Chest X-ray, PA view. Patient: 50 years old, sex M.
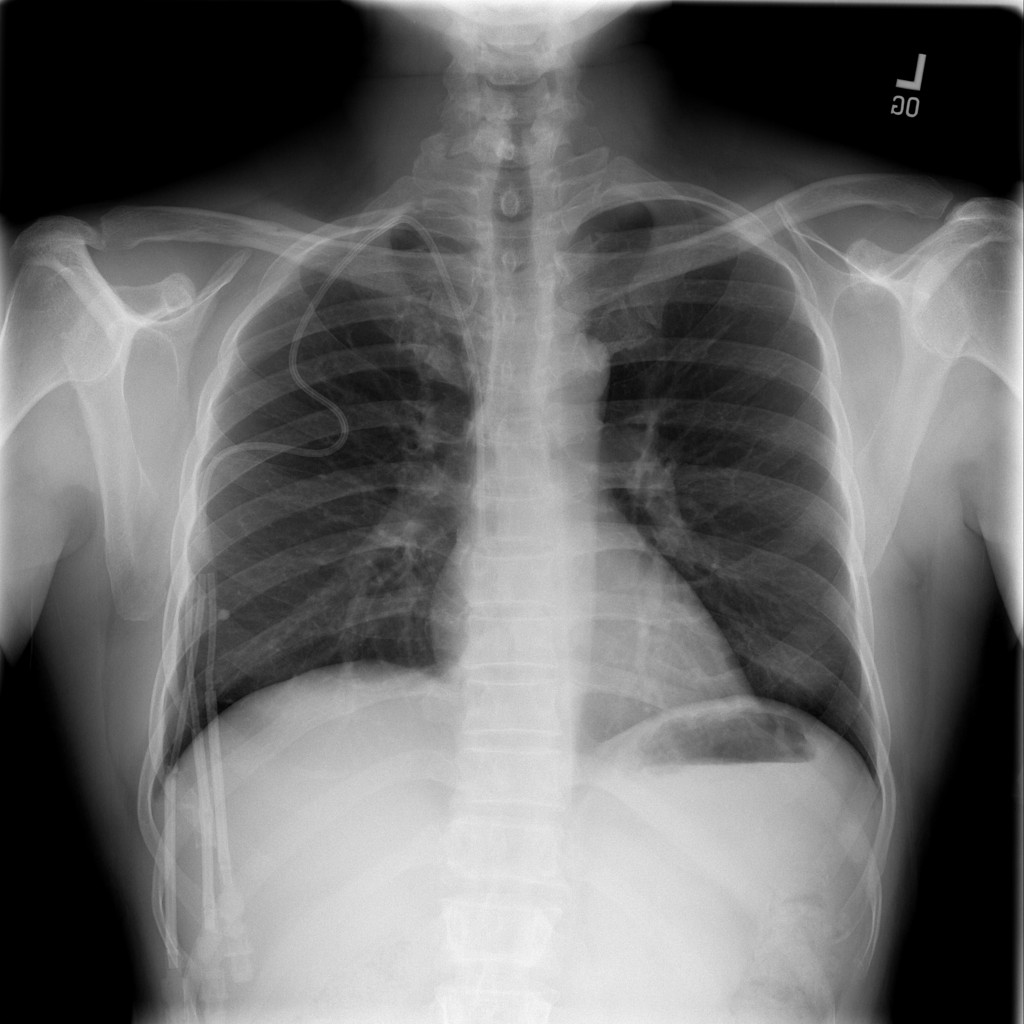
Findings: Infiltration